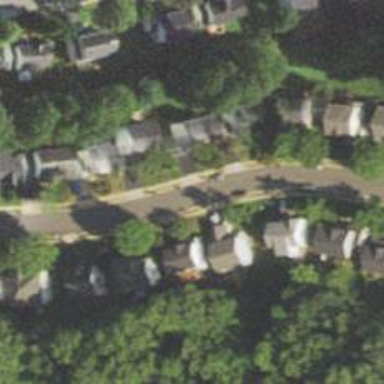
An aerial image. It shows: Smooth asphalt road in residential area.